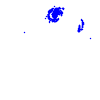
Particle: electron